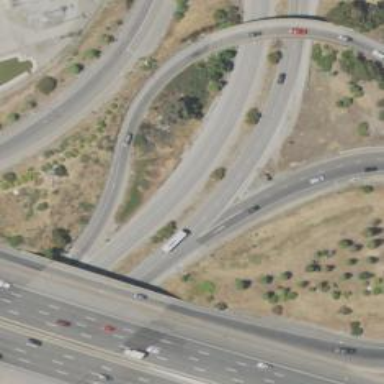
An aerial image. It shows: Motorway link.